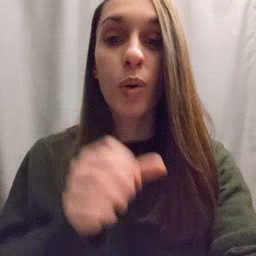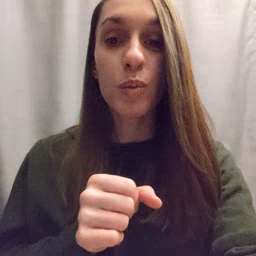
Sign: old